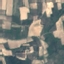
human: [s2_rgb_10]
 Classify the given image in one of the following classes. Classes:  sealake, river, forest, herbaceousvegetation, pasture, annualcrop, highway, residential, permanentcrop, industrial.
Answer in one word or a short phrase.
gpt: PermanentCrop